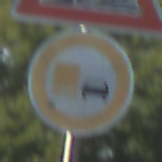
Verkehrszeichen: UeberholverbotKraftfahrzeuge
Zusatzzeichen oben: Ufer
Umgebung: Outdoor, Nature
Tageszeit: Midday
Wetter: Clear
Licht: Natural
Jahreszeit: NotSpecified
Kontrast: HighContrast